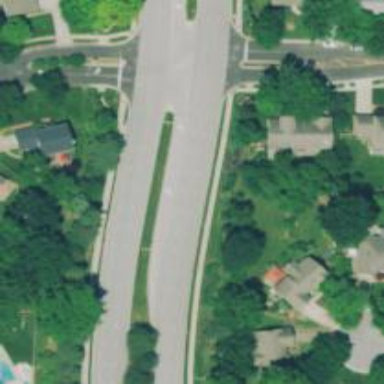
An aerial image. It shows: Road with dash markings.